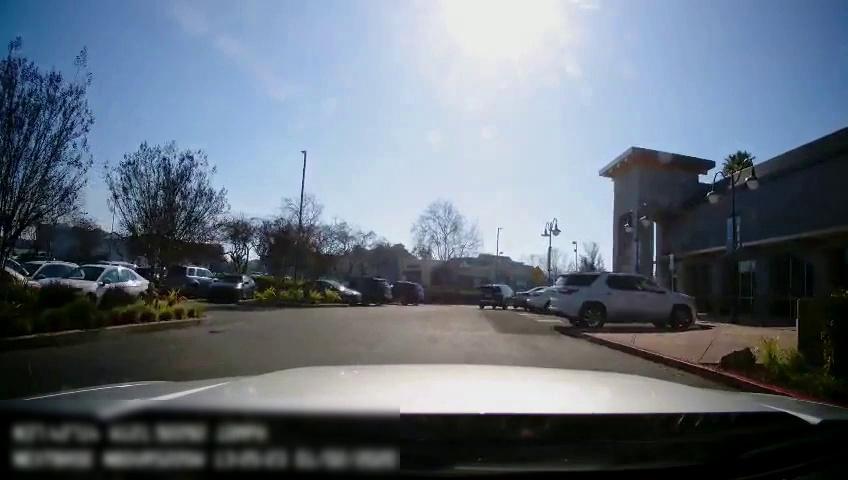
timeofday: Day
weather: Sunny
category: Drivable Space
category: Vehicles | Car
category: Vehicles | SUV
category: Vehicles | SUV
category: Vehicles | SUV
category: Vehicles | Car
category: Vehicles | Car
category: Vehicles | Car
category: Vehicles | SUV
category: Vehicles | Van
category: Vehicles | SUV
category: Vehicles | SUV
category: Vehicles | Car
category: Vehicles | Car
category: Vehicles | Car